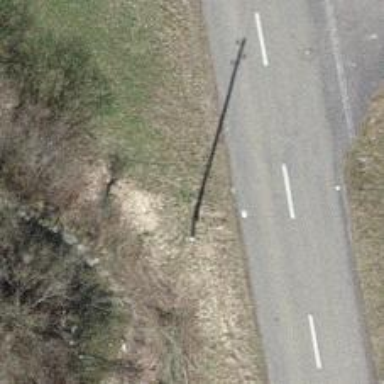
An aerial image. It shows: Power pole.